Question: I have to create a table having rounded corners, something like it:

Can I do it with iTextSharp?
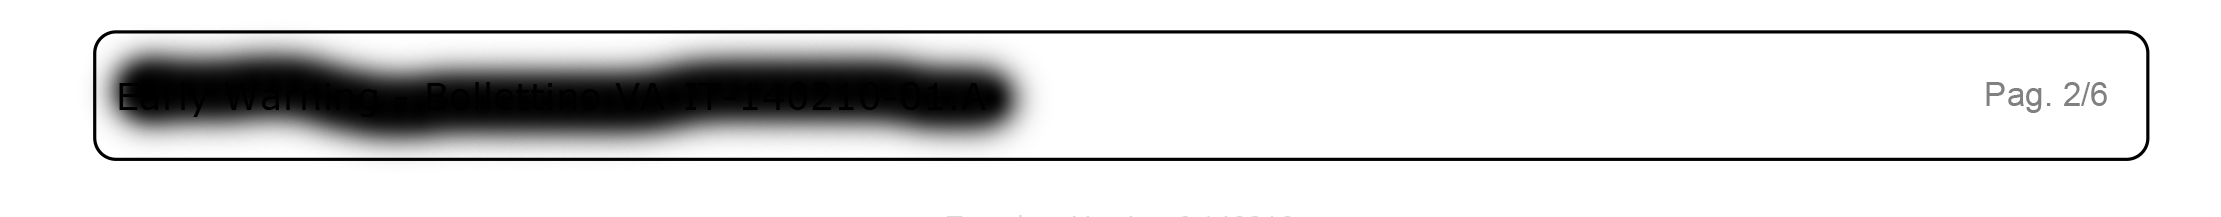
Answer: This is done using cell events.
See the Calendar example from my book (<URL>.
Make sure that you don't add any "automated" borders to the cell, but draw the borders yourself in a cell event:
'''
table.DefaultCell.Border = PdfPCell.NO_BORDER;
table.DefaultCell.CellEvent = new RoundedBorder();
'''
The 'RoundedBorder' class would then look like this:
'''
class RoundedBorder : IPdfPCellEvent {
public void CellLayout(PdfPCell cell, Rectangle rect, PdfContentByte[] canvas) {
PdfContentByte cb = canvas[PdfPTable.BACKGROUNDCANVAS];
cb.RoundRectangle(
rect.Left + 1.5f,
rect.Bottom + 1.5f,
rect.Width - 3,
rect.Height - 3, 4
);
cb.Stroke();
}
}
'''
You can of course fine-tune the values 1.5, 3 and 4 to get different effects.